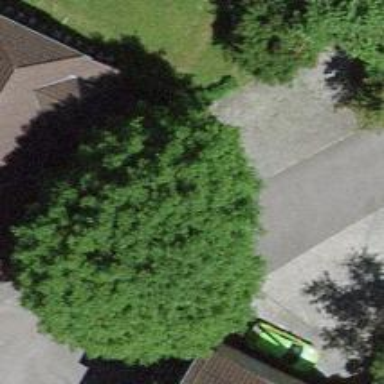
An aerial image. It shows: Beautiful tree in nature.